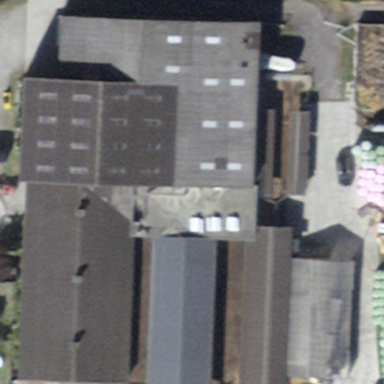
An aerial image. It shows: Stable building.